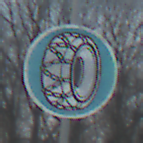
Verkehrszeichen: SchneekettenVorgeschrieben
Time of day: SunriseSunset
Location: Outdoor (RoadRail)
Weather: PartlyCloudy
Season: NotSpecified
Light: Natural